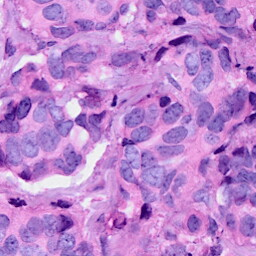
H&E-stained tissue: Breast